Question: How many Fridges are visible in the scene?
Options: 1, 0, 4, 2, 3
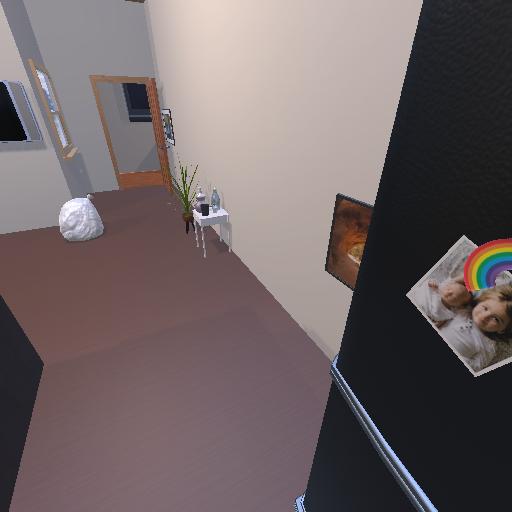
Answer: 1